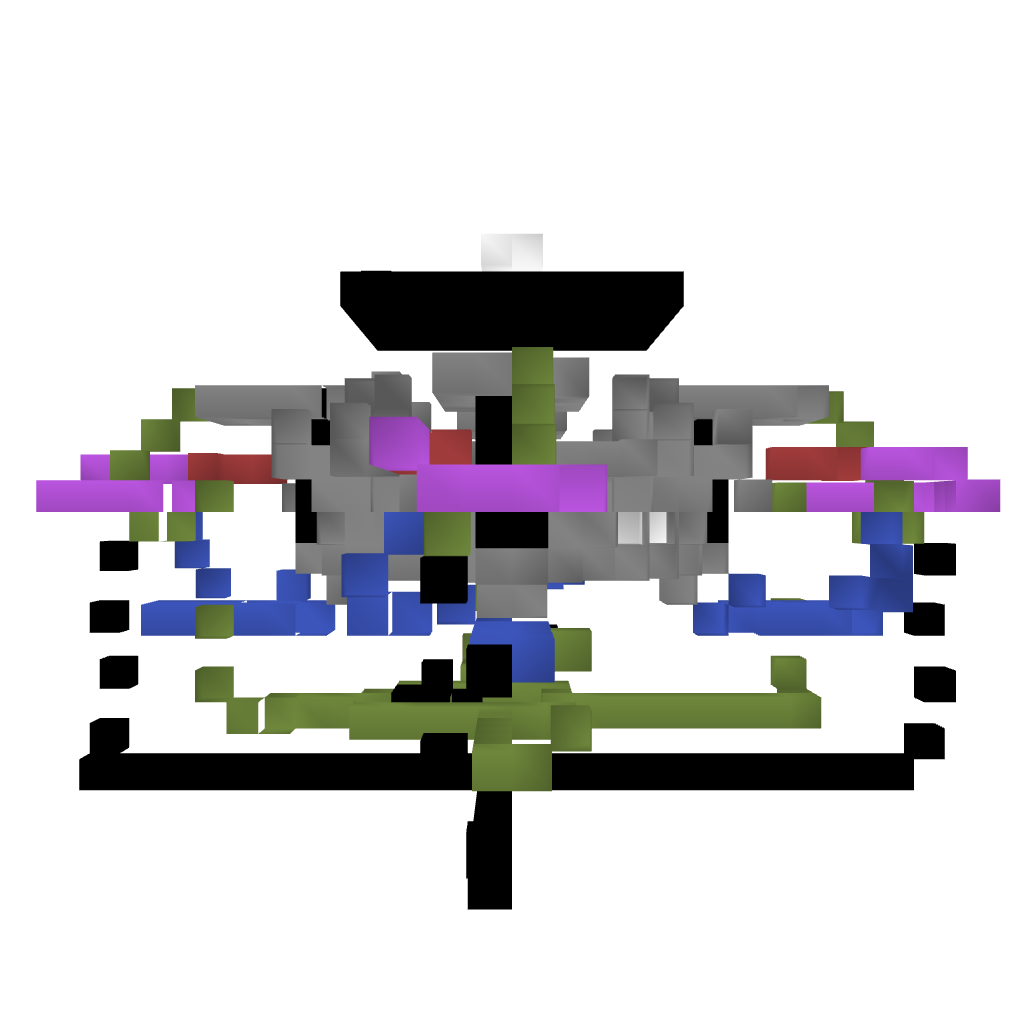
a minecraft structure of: PVP/Adventure Lobby V. 1 bad low quality